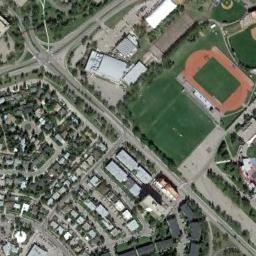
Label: ground_track_field